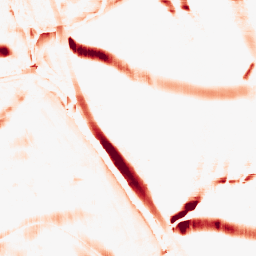
Category: morphological
Decomposition family: rolling_ball
Decomposition parameters: radius: 10
Upsampling method: sinc_hamming
Upsampling parameters: scale: 4
kernel_size: 8
Upsampling scale: 4